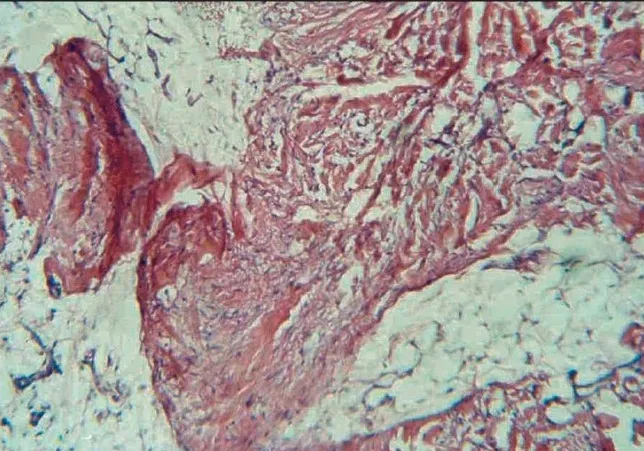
SMH pathology, H & E Staining (magnification x400).
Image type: pathology (h&e)